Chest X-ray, PA view. Patient: 8 years old, sex F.
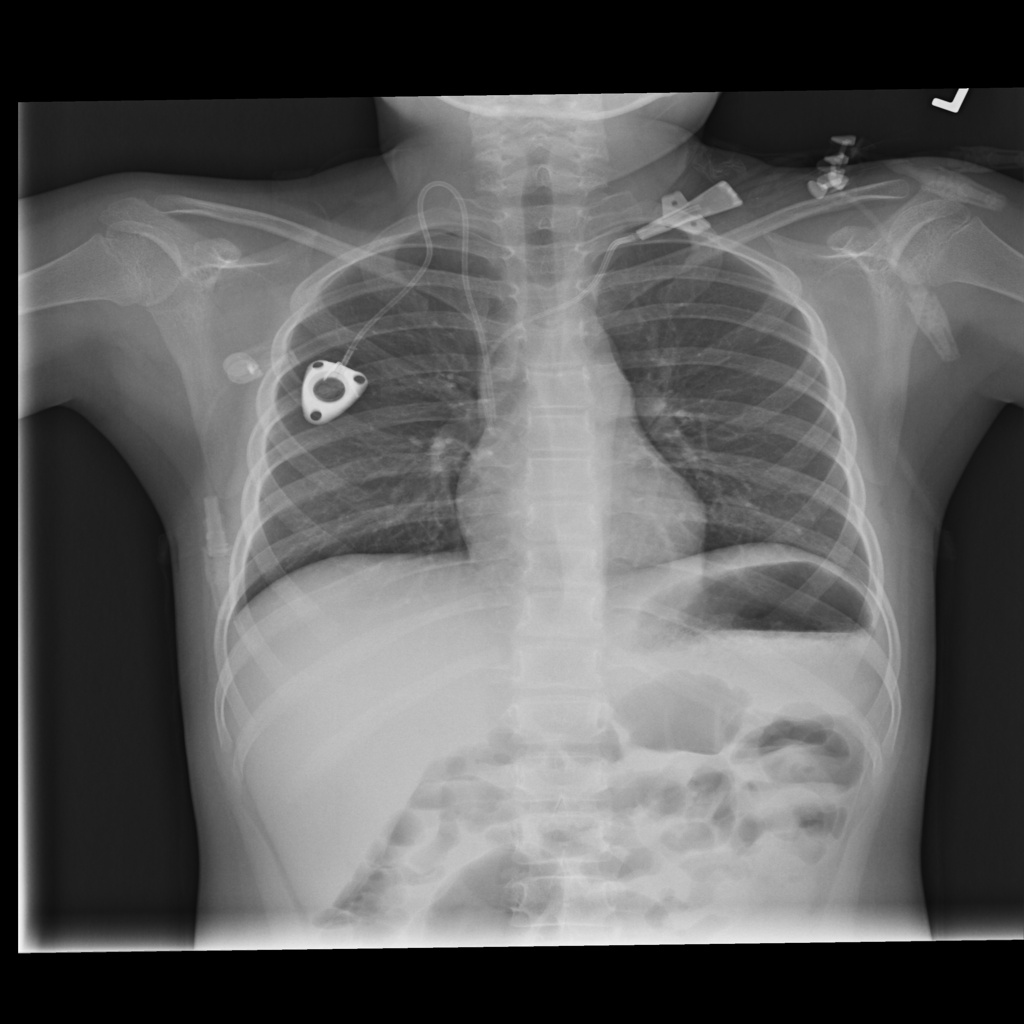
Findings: No Finding